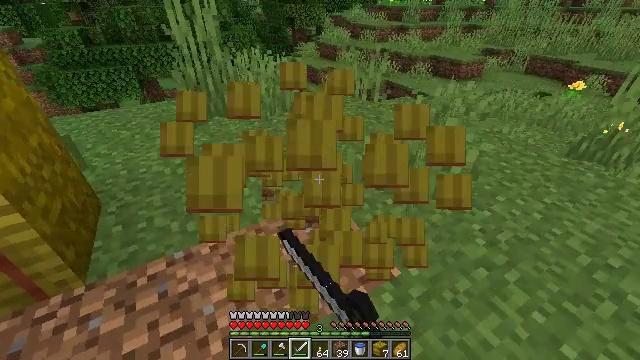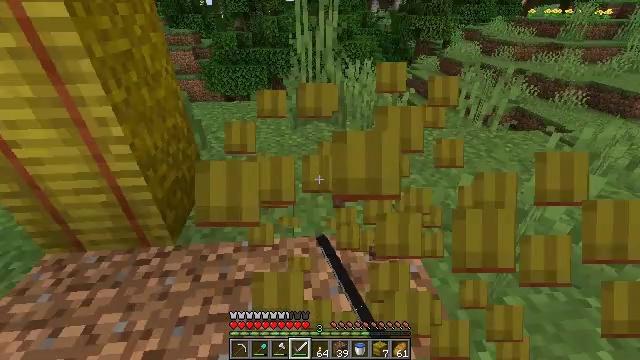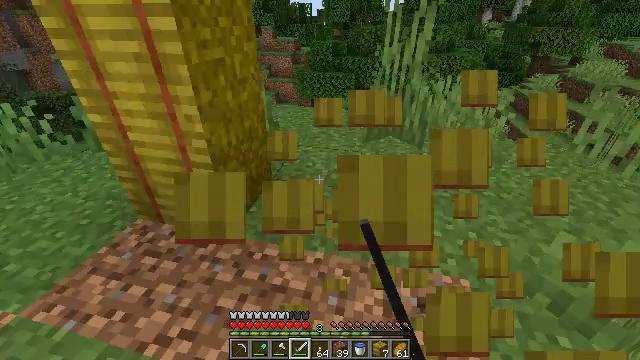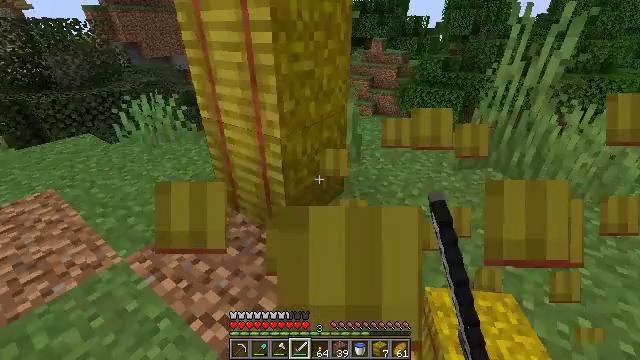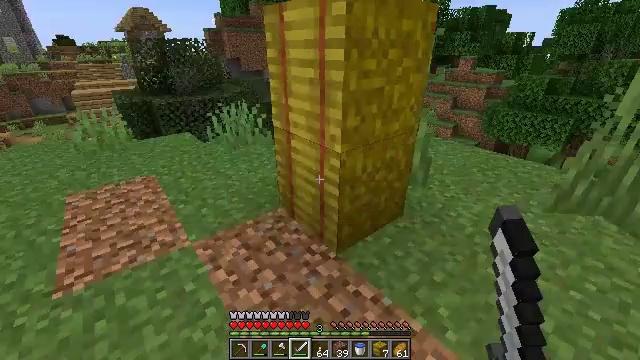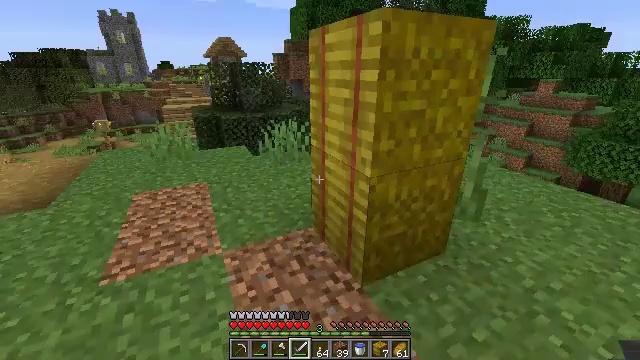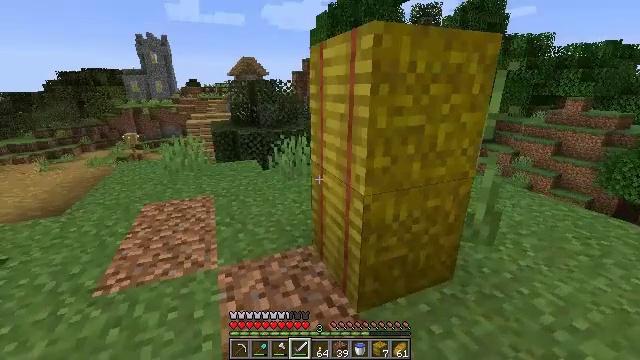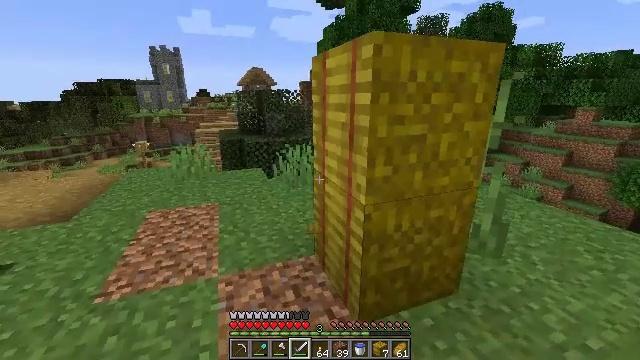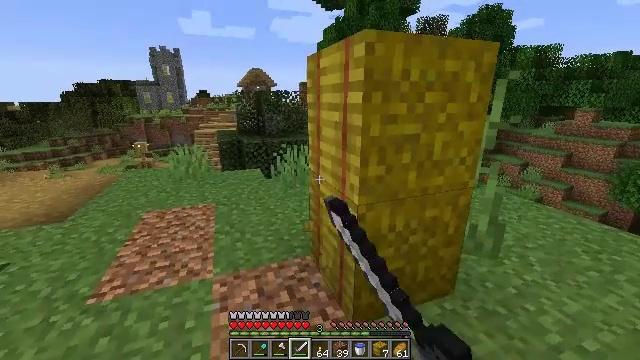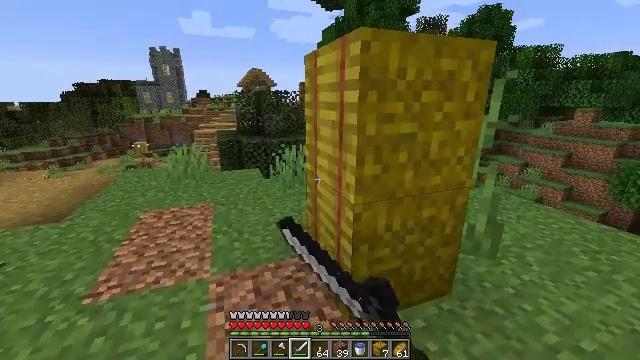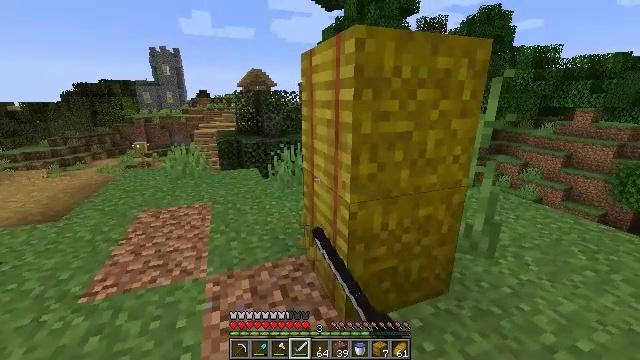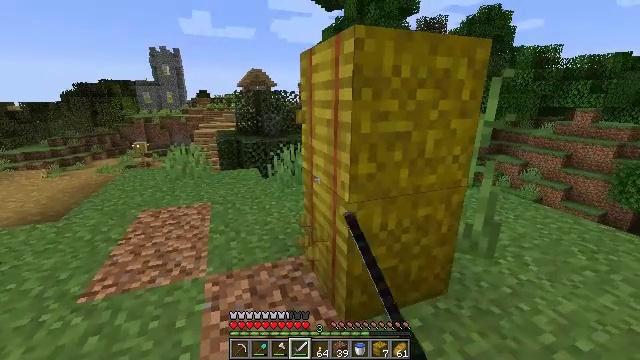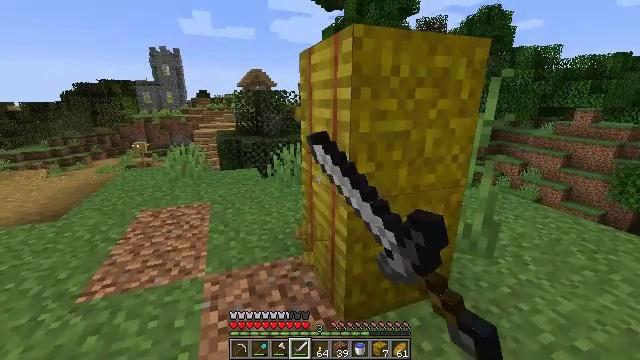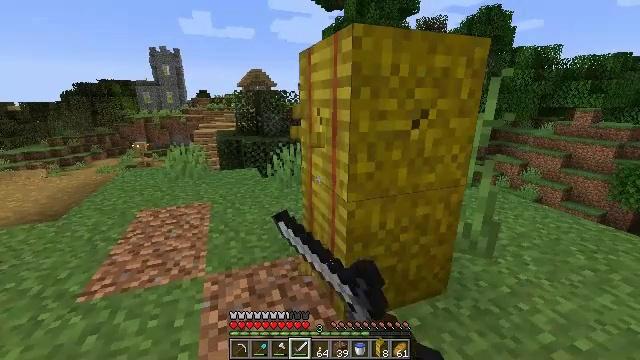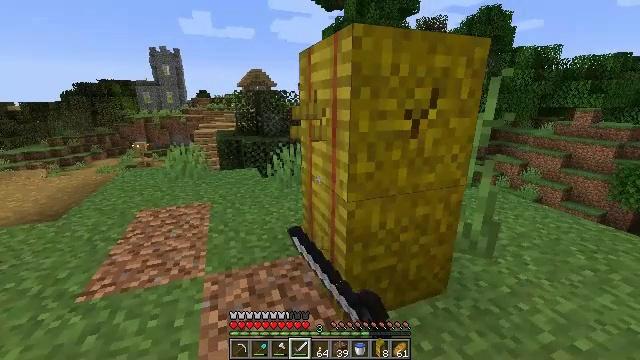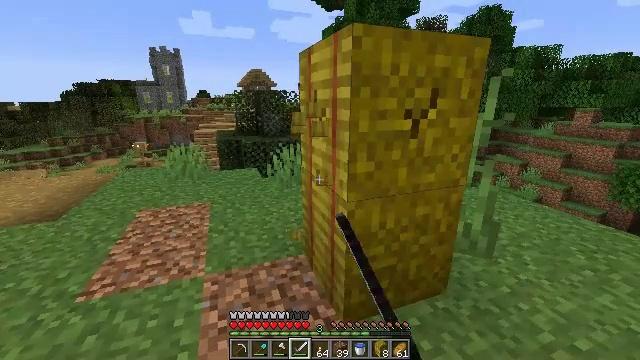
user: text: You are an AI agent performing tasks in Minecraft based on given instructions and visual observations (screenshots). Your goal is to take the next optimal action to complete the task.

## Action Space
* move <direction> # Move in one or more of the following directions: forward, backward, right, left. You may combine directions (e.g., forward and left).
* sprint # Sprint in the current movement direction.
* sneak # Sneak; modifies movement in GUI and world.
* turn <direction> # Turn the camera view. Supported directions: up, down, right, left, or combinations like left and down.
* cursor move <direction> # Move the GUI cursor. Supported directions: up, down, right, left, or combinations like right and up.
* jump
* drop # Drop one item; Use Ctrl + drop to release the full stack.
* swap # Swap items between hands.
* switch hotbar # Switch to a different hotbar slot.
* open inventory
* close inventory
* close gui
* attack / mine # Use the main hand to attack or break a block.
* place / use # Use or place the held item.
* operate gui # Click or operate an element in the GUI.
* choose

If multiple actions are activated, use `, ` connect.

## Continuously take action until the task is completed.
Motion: motion action
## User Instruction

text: Harvest hay blocks from the village.
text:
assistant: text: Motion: move forward and move right, turn left and up
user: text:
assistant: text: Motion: move forward and move right, turn left and up
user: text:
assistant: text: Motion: move forward and move right, turn left and up
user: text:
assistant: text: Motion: move forward and move right, turn left and up
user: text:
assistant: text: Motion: move forward and move right, turn left and up
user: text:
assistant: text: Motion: turn left and up
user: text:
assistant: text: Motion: turn left and up, attack / mine
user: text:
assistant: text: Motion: attack / mine
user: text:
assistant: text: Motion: attack / mine
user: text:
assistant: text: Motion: attack / mine
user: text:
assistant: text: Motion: attack / mine
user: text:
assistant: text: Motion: attack / mine
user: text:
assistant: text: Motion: attack / mine
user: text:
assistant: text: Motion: attack / mine
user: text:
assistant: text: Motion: attack / mine
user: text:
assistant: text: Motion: attack / mine
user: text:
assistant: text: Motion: attack / mine
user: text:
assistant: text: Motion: attack / mine
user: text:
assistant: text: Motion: attack / mine
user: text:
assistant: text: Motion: attack / mine
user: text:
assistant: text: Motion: attack / mine
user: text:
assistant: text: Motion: attack / mine
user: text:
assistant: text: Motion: attack / mine
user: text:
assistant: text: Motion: attack / mine
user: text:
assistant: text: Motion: move forward and move right, attack / mine
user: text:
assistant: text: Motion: move forward and move right, turn down, attack / mine
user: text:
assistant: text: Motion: move forward and move right, turn down, attack / mine
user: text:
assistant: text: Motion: move forward, turn down, attack / mine
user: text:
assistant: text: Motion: turn left and down, attack / mine
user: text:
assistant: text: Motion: turn left and down, attack / mine